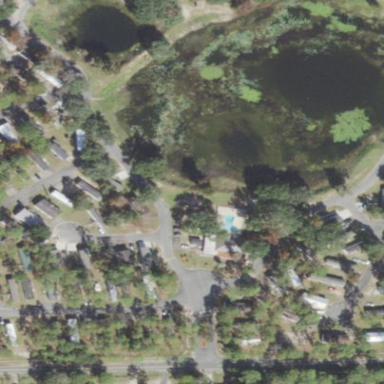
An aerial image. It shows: Residential area known as trailer park.